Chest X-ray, PA view. Patient: 42 years old, sex M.
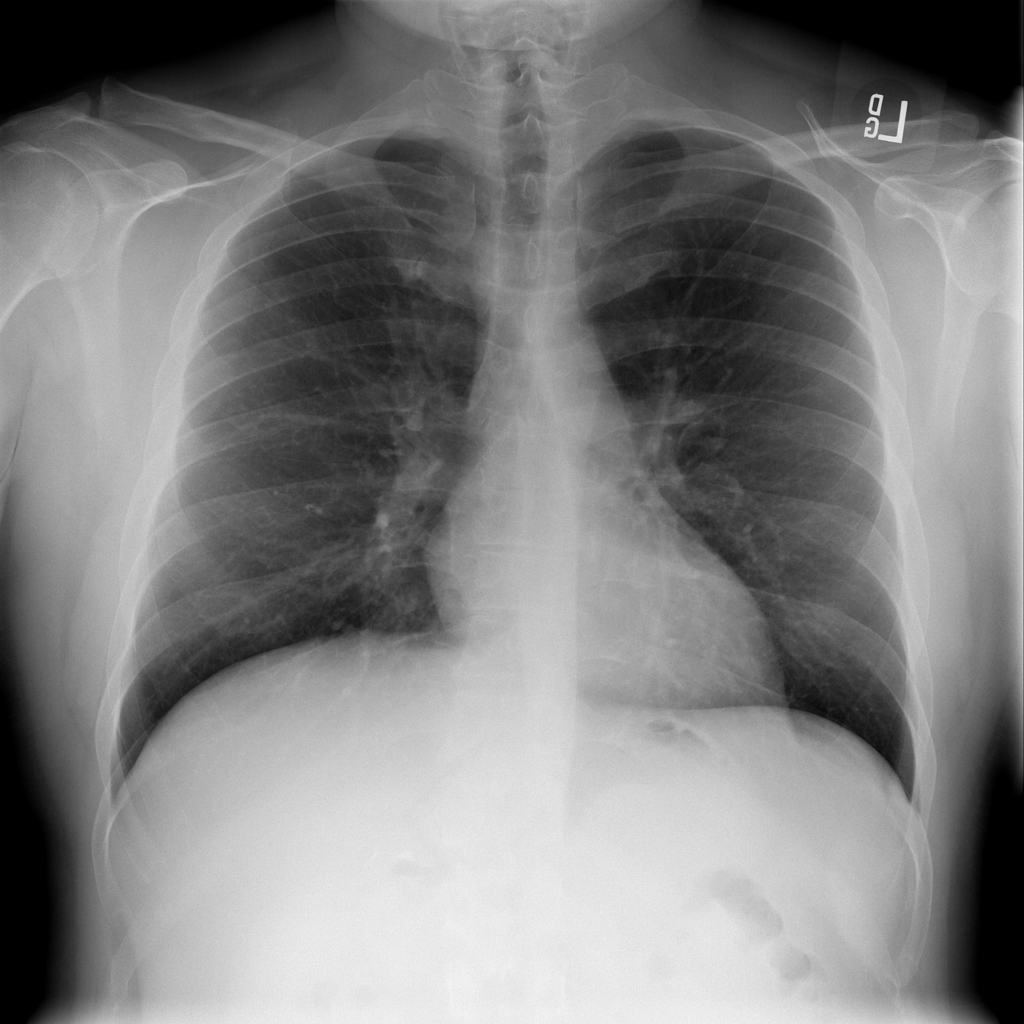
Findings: No Finding